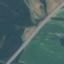
Land use / land cover: Highway